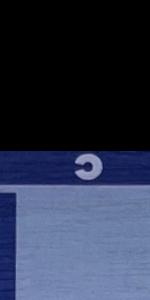
Label: Empty